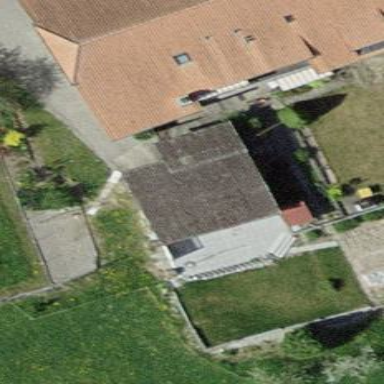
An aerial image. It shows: Garage building.